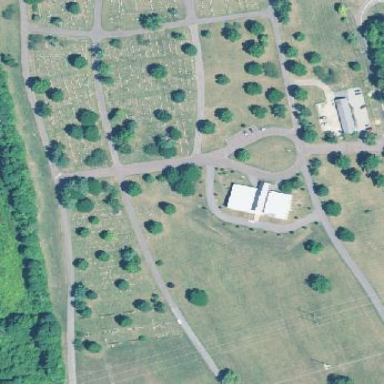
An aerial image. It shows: Cemetery area categorized as "Cemetery".